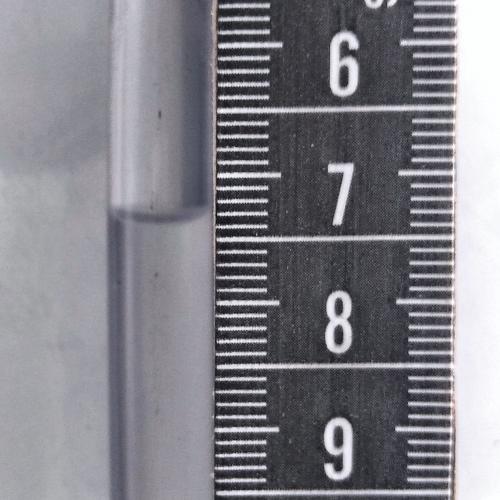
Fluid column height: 7.3 cm